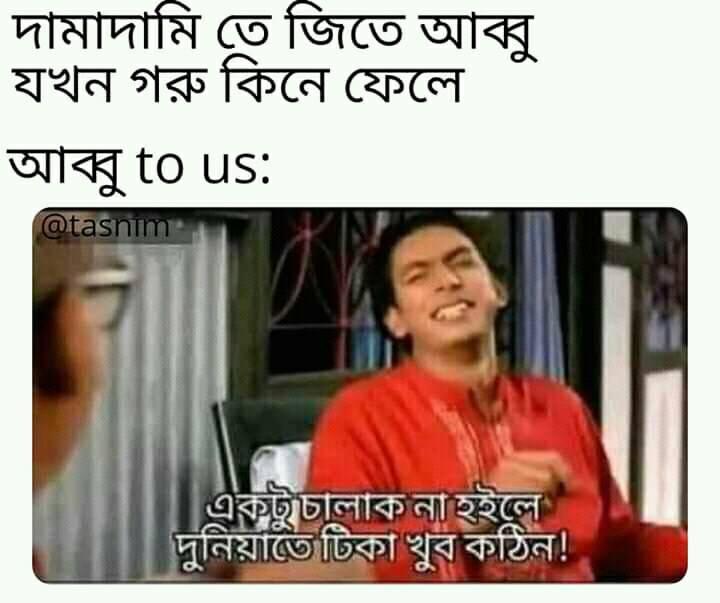
Caption: দামাদামি তে জিতে আব্বু যখন গরু কিনে ফেলে     আব্বু to us :     একটু চালাক না হইলে দুনিয়াতে টিকা খুব কঠিন !
Label: non-hate